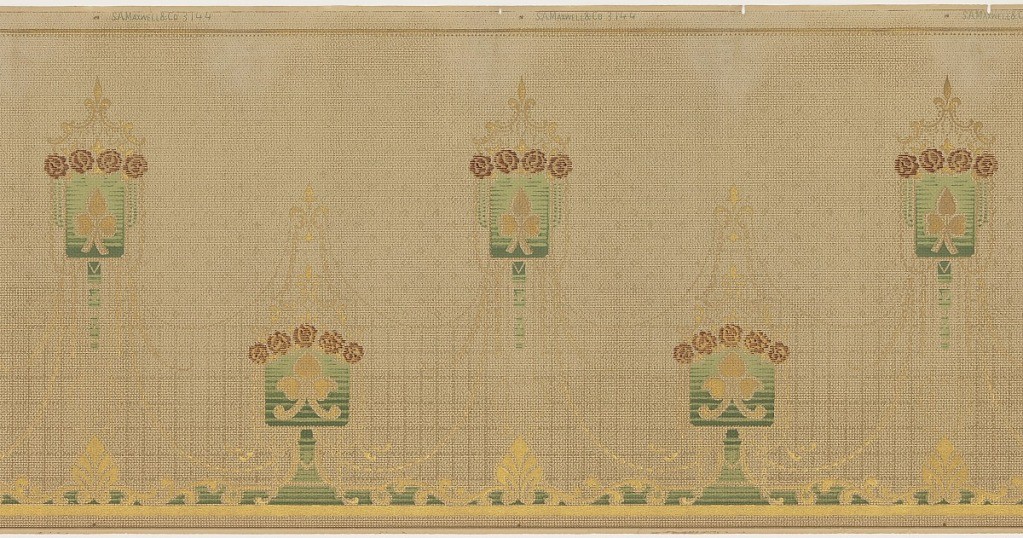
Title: Frieze
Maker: Maxwell & Co., S.A., Chicago, Illinois, USA
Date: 1905–1915
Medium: Machine-printed paper
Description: Mixture of Mission and Art Nouveau style. Alternating rectangular shapes with a floral motif in the center and a curved line of flowers at the top, surmounted by a fleur-de-lis motif. The rectangles are connected by a series of thin swags. Printed in gold, cream, red, and shades of green.